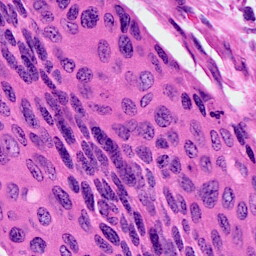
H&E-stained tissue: Cervix